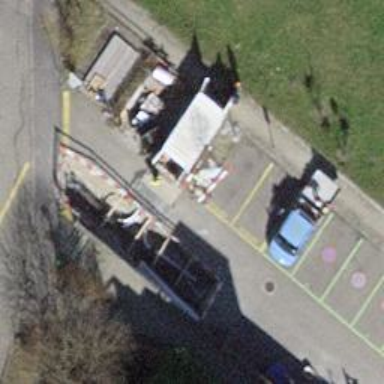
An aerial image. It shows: Recycling container for recycling.